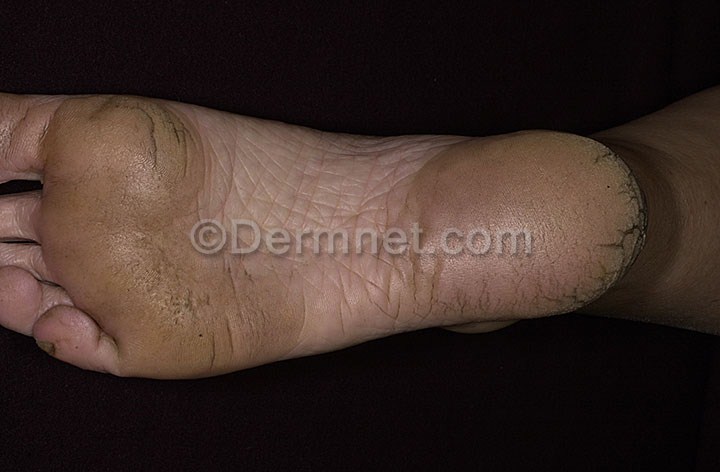
Disease: Atopic Dermatitis Photos